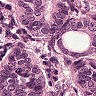
Metastatic tissue present: yes